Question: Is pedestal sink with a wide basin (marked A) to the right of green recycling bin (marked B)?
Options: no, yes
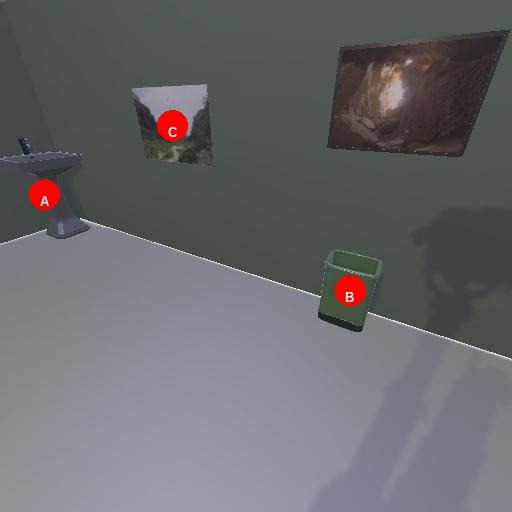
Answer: no